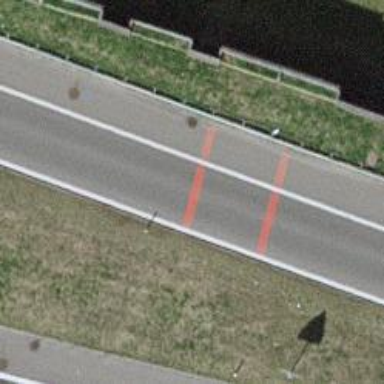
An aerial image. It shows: Traffic calming measure in place: rumble strips.